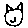
Label: cat